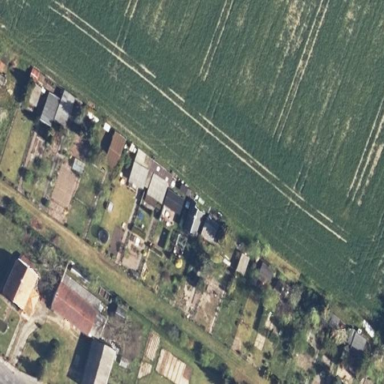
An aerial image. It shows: Allotments area.